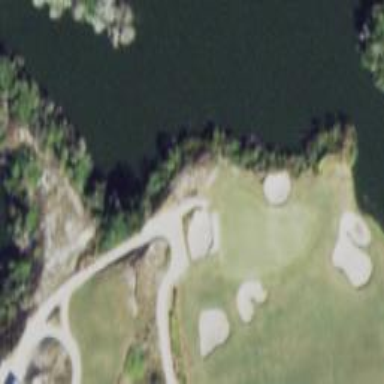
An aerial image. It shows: Pathway for golfing.